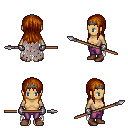
a pixel art fantasy rpg character, female body template, human, tanned skin, gray tattered cape, magenta pants, brunette unkempt hairstyle, iron tiara, metal gloves, brown shoes, spear, four views (front, back, left, right), 2x2 character sprite sheet, small pixel art, hard edges, no anti-aliasing